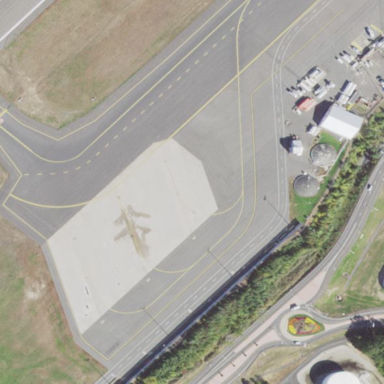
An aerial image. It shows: Apron at the airport.